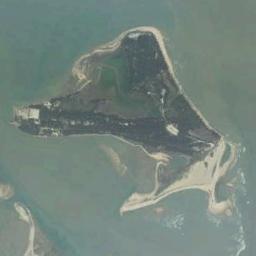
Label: island